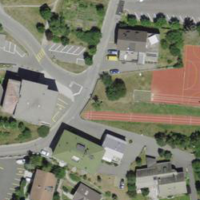
EUNIS habitat code: 54
Species observed at this site:
Medicago sativa